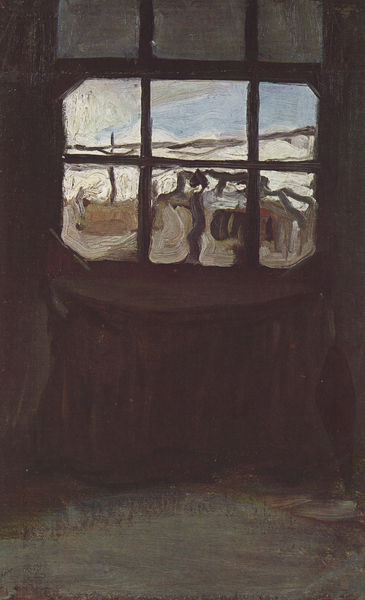
Titel: Interieur mit verschneiter Landschaft
Künstler: Pablo Ruiz Picasso
Standort: Barcelona
Institution: Museo Picasso
Schlagwörter: blau, dunkel, gemälde, himmel, meer, schatten, wasser, wolken, impressionismus, landschaft, braun, fenster, glas, grau, hell, licht, raum, schwarz, tisch, weiss, zimmer, ausblick, blick, haus, schnee, tuch, expressionismus, malerei, falten, rahmen, trauer, bild, innenraum, vorhang, öl, felder, häuser, gitter, boden, realismus, innen, boot, aussicht, schiff, strand, mast, russland, leer, linien, winter, industrie, atelier, fensterkreuz, fensterrahmen, kreuz, sprossen, scheiben, quadrate, gefängnis, gitterstäbe, schau, drinnen, schlieren, fenstersprossen, quadrat, strebe, dreckig, rausschauen, schmiere, drin, meerschau